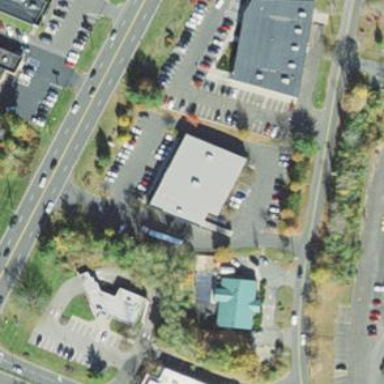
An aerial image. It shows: Retail building.